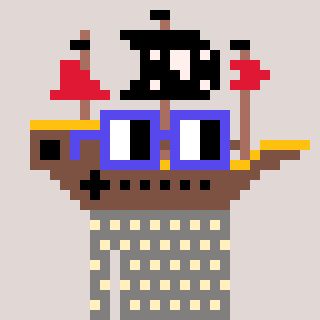
a pixel art character with square blue glasses, a pirateship-shaped head and a bluegrey-colored body on a warm background